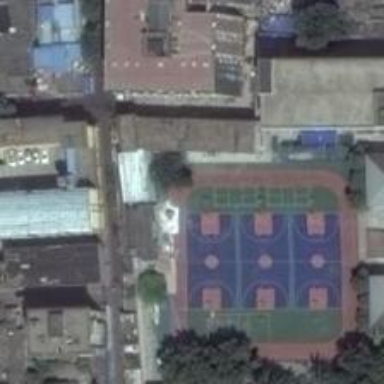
The light green square area includes three basketball courts while there are some orderless houses aside .